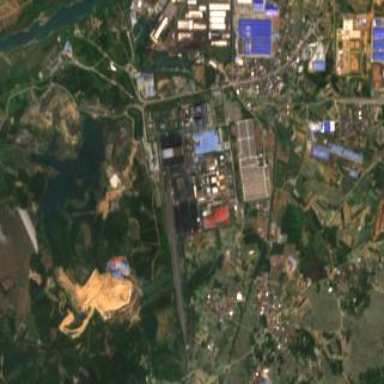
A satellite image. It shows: Industrial area with coal power plant.